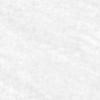
Label: change